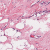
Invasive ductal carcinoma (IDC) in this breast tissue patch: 0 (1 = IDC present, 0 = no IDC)